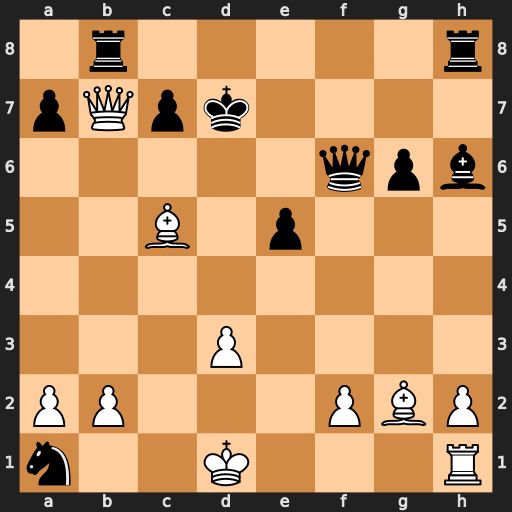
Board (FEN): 1r5r/pQpk4/5qpb/2B1p3/8/3P4/PP3PBP/n2K3R
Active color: w
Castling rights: -
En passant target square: -
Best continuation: Bh3+ Ke8 Qxb8+